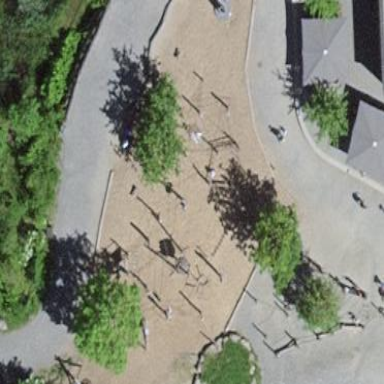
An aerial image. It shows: Playground area for leisure land.